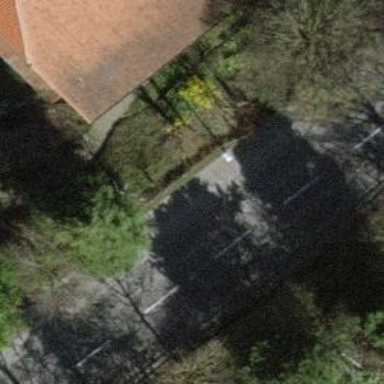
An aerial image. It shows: Asphalt sidewalk along the footway.